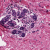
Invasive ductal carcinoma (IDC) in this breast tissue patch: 0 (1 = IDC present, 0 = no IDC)